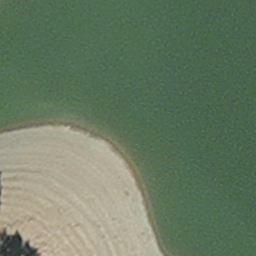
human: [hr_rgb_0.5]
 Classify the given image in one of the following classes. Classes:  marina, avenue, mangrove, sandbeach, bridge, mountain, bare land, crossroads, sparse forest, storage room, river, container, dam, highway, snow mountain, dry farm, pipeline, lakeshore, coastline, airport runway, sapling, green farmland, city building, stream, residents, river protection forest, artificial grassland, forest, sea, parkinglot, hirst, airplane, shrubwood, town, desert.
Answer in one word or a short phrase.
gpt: hirst